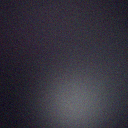
Screen state: off